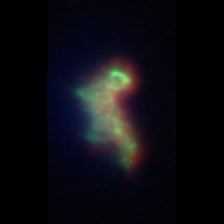
Taxon: Unknown_detritus
Group: Unknown